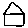
Label: house